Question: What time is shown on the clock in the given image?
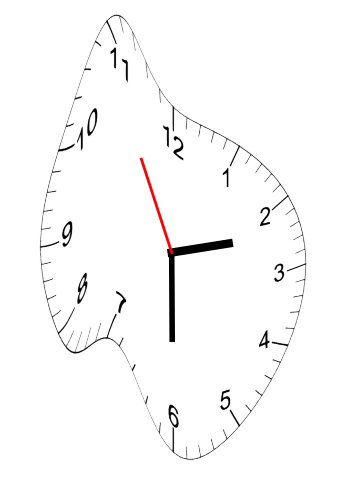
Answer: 02:29:55